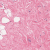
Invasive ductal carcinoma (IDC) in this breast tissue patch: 0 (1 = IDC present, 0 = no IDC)